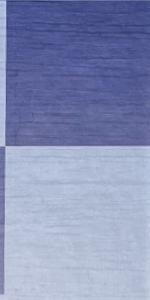
Label: Empty